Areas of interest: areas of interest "Educational"
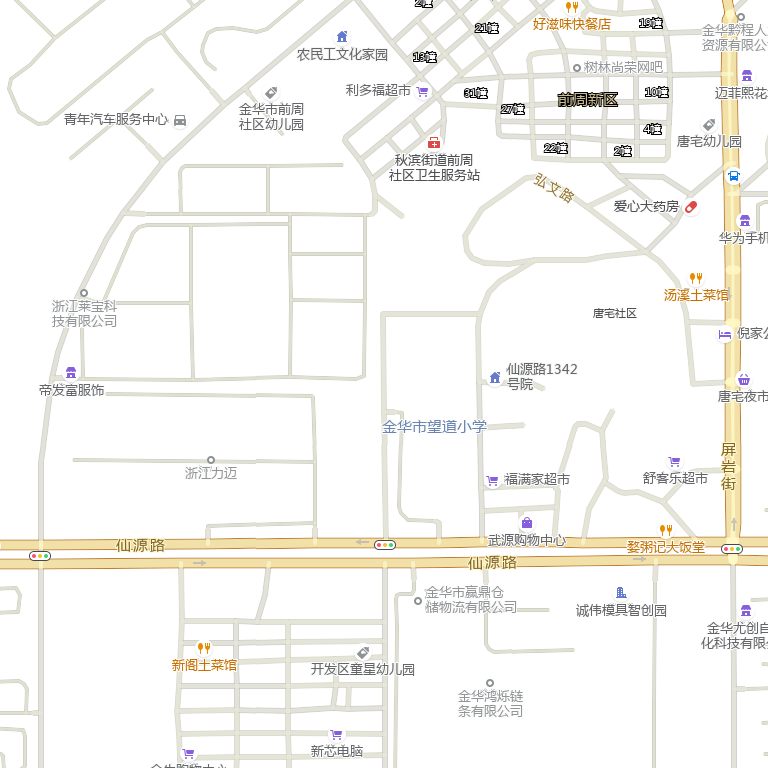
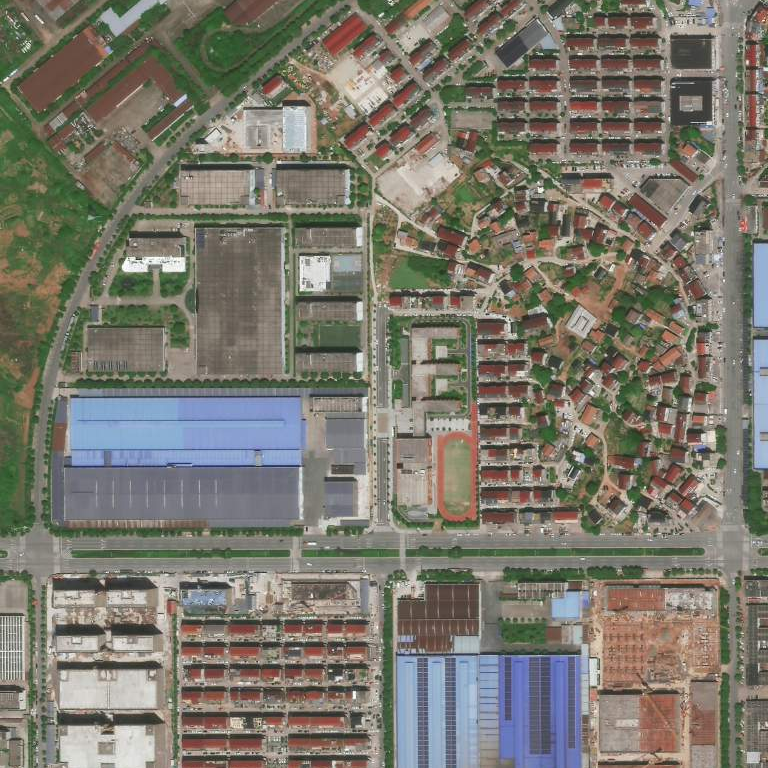